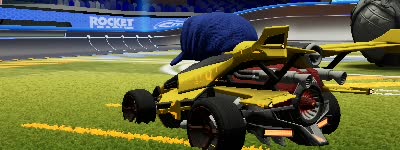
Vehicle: aftershock